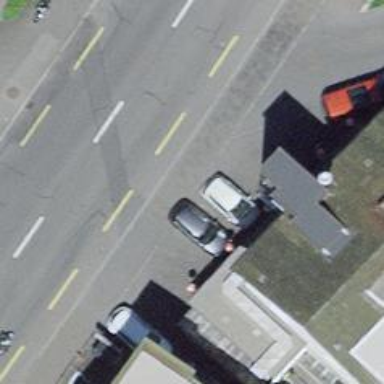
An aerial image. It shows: Restaurant.